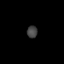
Tissue: prostate
Cell type: T cells
Senescence score: 0.8119
Nuclear area (px): 125
Mean DAPI intensity: 65.928